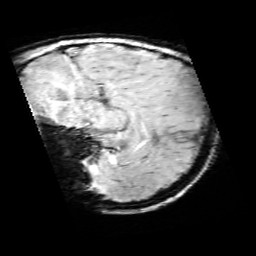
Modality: SWI
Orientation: sagittal
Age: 10
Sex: male
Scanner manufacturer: siemens
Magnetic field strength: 3 T
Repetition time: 0.027 s
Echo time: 0.02 s